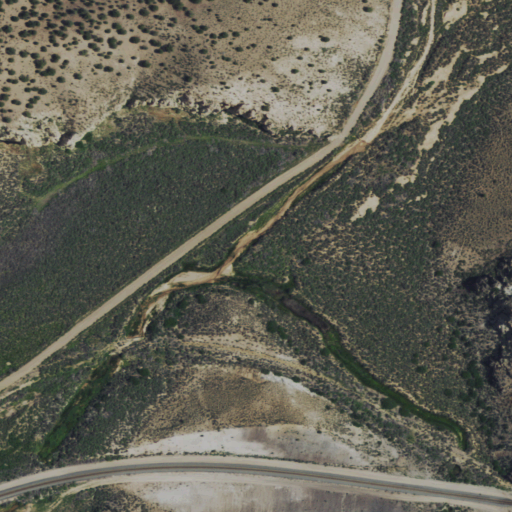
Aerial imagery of valley in Nevada named Oak Well Canyon containing shrub and evergreen forest